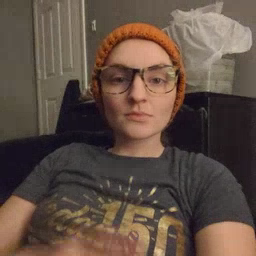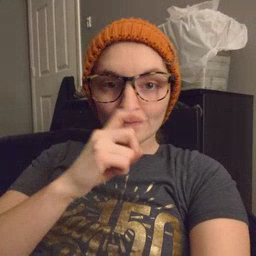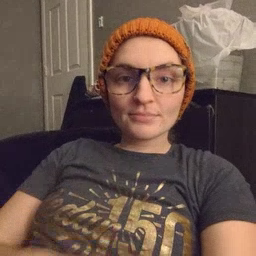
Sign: doll